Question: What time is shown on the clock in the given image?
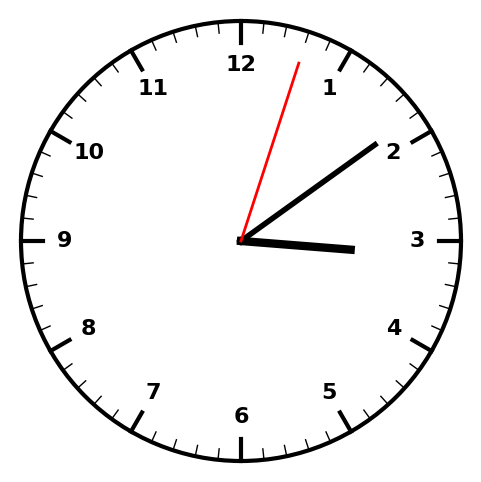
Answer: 03:09:03